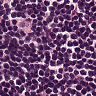
Metastatic tissue present: no